Aerial crown-view tile of a tropical tree (Barro Colorado Island, Panama), acquired 20250317:
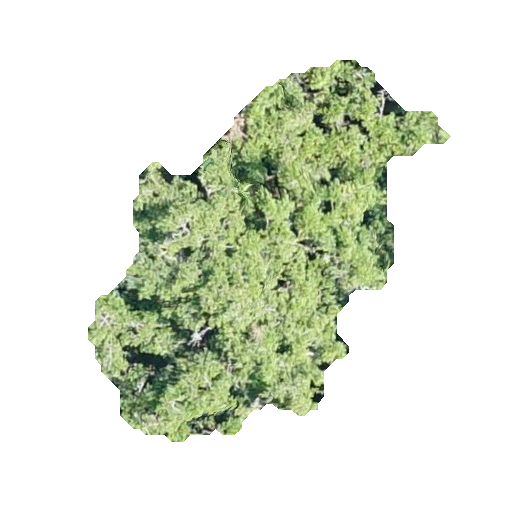
Species: Brosimum alicastrum
GBIF accepted scientific name: Brosimum alicastrum
Crown area: 115.452 m²